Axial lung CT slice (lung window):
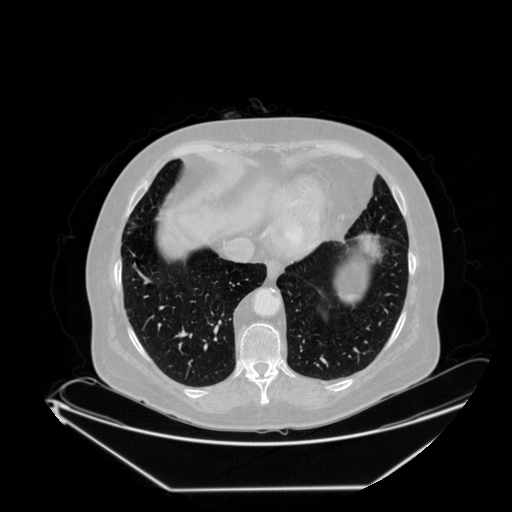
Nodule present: no